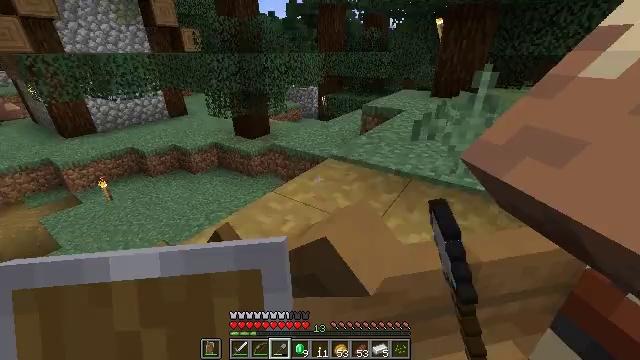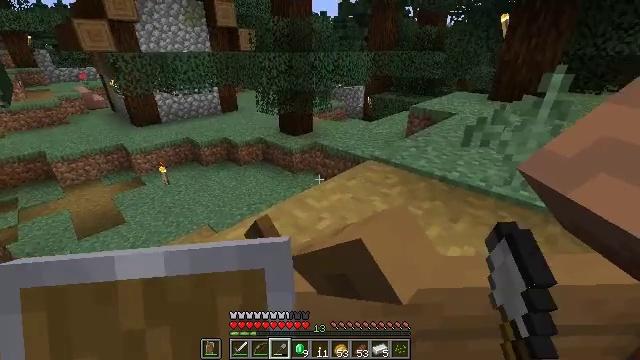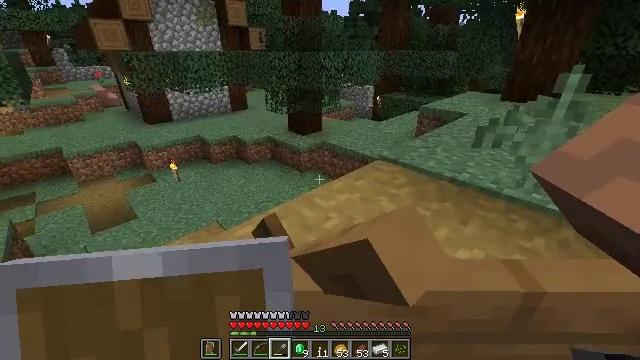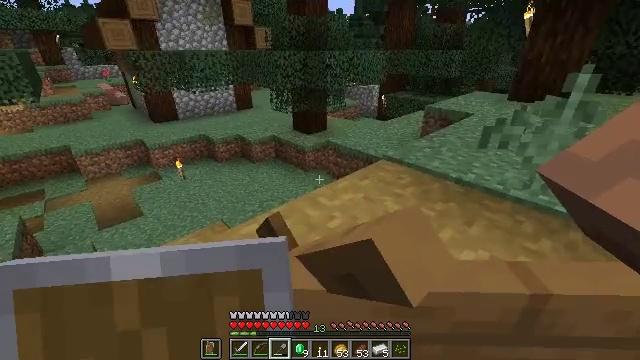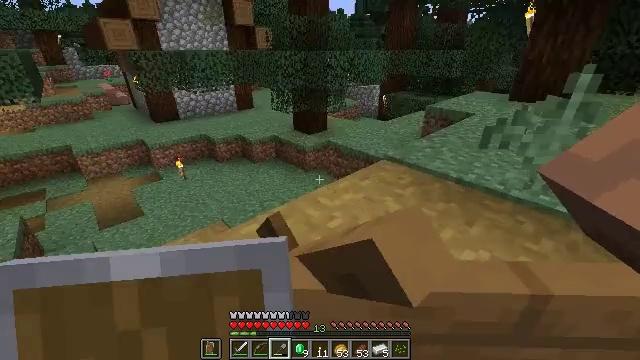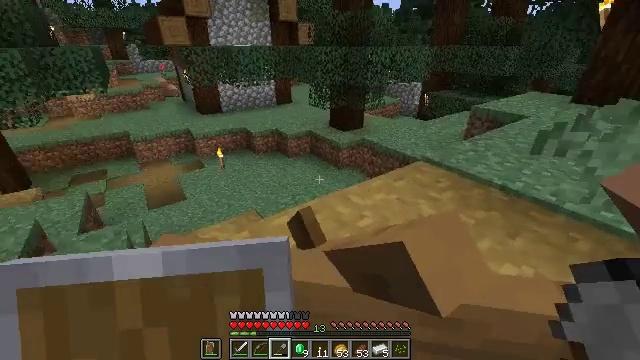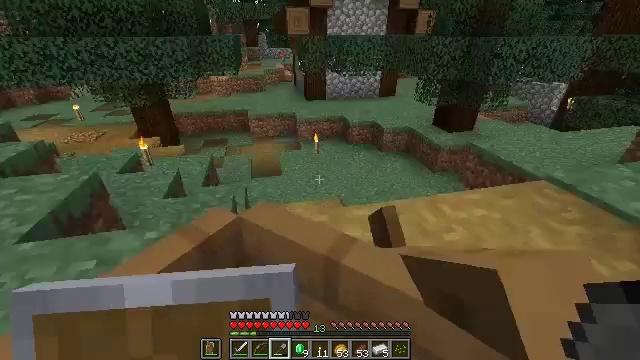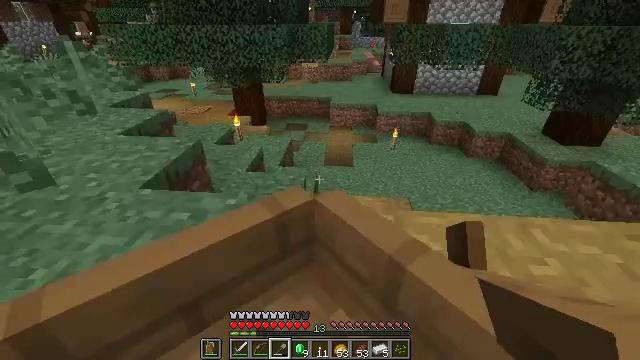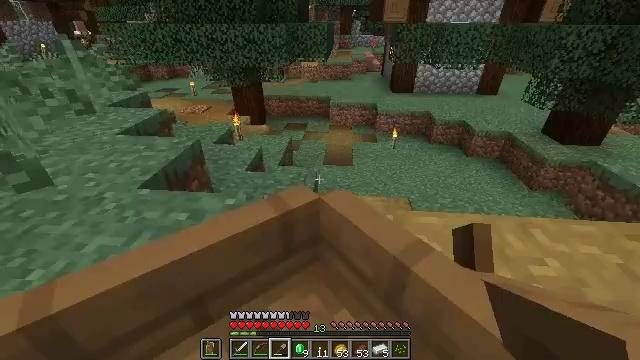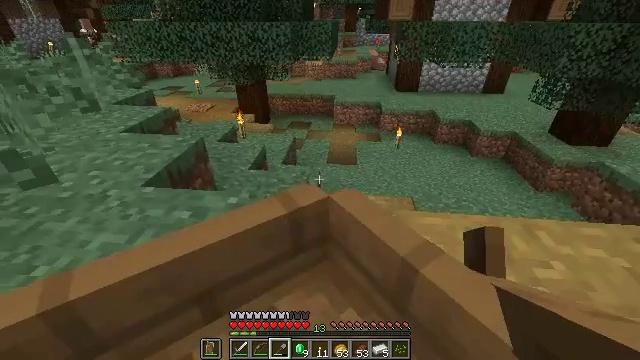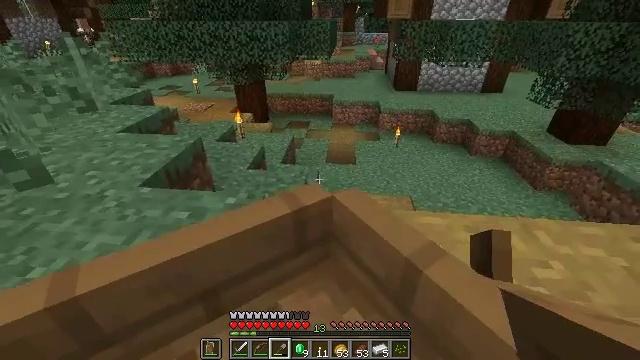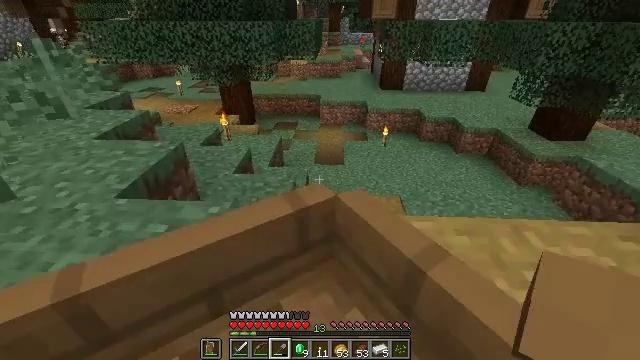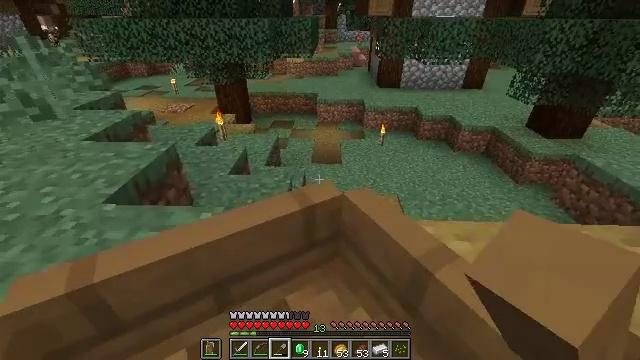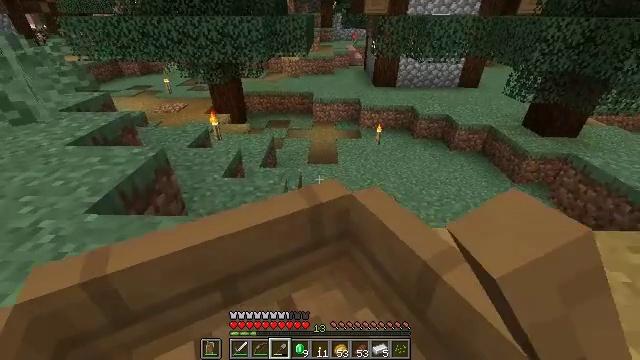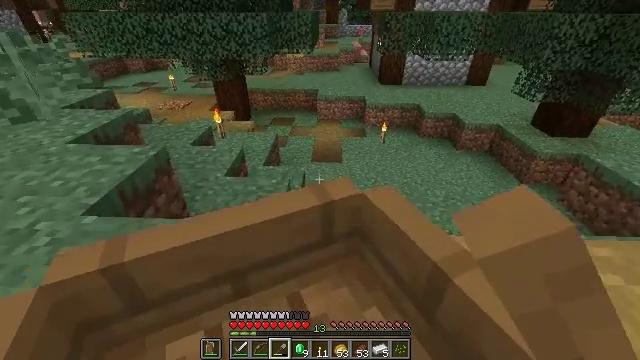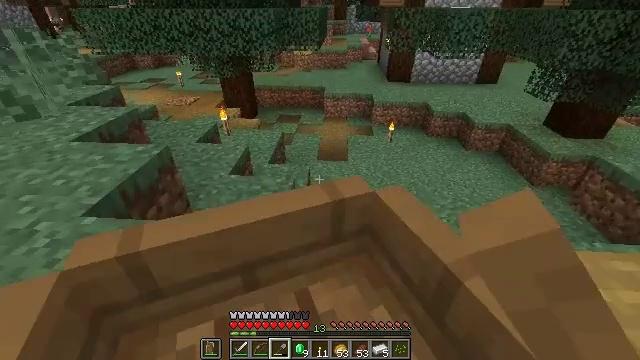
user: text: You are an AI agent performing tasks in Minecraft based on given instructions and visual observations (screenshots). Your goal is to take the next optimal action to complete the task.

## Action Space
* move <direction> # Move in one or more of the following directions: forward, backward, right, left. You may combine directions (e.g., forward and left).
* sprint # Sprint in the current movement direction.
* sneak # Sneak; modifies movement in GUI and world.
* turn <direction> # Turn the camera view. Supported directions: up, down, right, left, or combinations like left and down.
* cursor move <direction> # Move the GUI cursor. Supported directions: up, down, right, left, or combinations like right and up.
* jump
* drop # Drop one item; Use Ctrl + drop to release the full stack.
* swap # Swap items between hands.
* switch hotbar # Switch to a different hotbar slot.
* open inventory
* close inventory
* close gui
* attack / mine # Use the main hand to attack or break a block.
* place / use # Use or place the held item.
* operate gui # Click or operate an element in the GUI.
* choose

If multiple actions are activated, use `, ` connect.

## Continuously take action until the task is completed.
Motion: motion action
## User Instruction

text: Hold left click to mine the cobblestone wall.
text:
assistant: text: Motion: turn left
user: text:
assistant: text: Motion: turn left
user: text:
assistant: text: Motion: turn left
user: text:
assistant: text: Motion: no_op
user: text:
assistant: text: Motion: move right, turn left
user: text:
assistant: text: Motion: move right, turn left and down
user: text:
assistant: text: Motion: move right, turn left and down
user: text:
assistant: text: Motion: move right, turn left
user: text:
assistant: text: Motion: move forward and move right, turn left
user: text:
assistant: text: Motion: move forward and move right, turn left
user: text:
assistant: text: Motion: move forward and move right
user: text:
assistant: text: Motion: move forward and move right, turn left
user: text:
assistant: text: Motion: move forward and move right, turn left
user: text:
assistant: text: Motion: move forward, turn left
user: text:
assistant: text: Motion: move forward, turn left
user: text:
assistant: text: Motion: move forward, turn left and down
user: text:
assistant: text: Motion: move forward and move left, turn left and down
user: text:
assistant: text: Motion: move forward and move left
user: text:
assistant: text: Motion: move forward and move left, turn left
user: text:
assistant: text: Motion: move forward and move left
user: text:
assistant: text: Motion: move forward and move left
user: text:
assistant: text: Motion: move forward
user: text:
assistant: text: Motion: move forward
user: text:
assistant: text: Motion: move forward and move left
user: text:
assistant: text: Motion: move forward and move left
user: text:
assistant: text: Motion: move forward and move left
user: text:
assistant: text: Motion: move forward and move left
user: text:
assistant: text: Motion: move forward
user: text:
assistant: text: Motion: move forward
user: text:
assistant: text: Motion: move forward